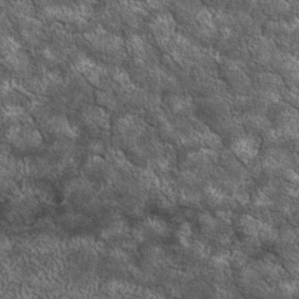
Label: non_frost